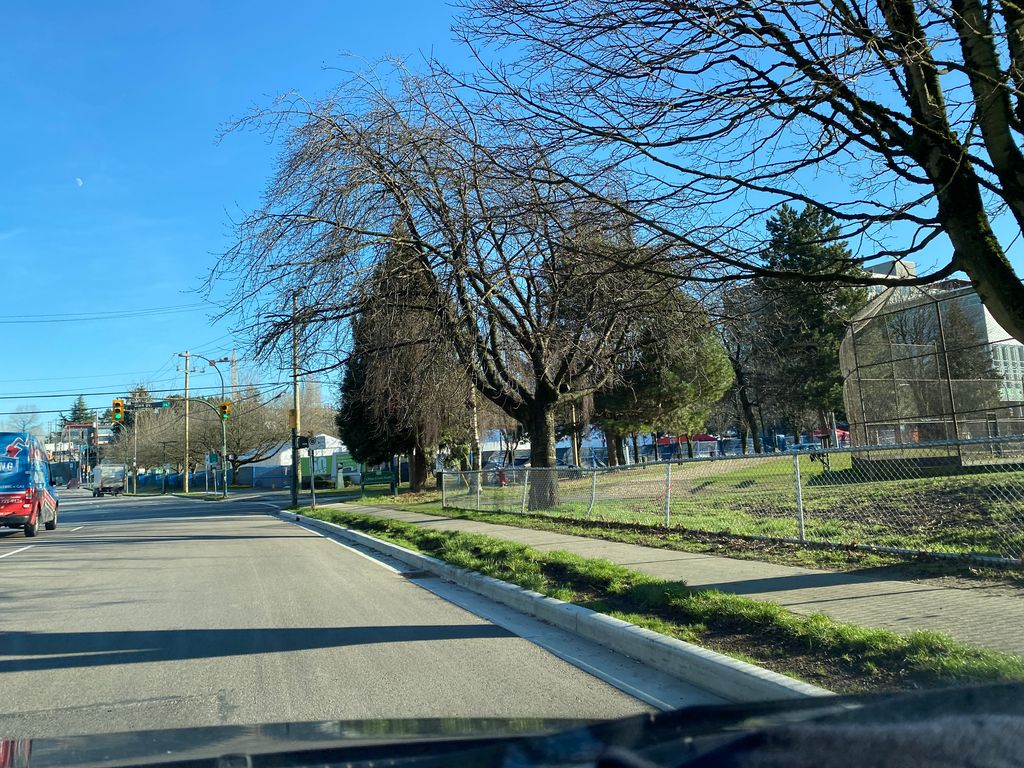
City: vancouver